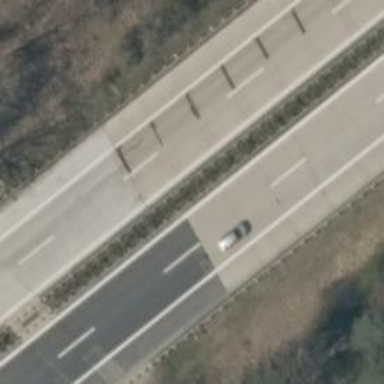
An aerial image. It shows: Asphalt motorway.